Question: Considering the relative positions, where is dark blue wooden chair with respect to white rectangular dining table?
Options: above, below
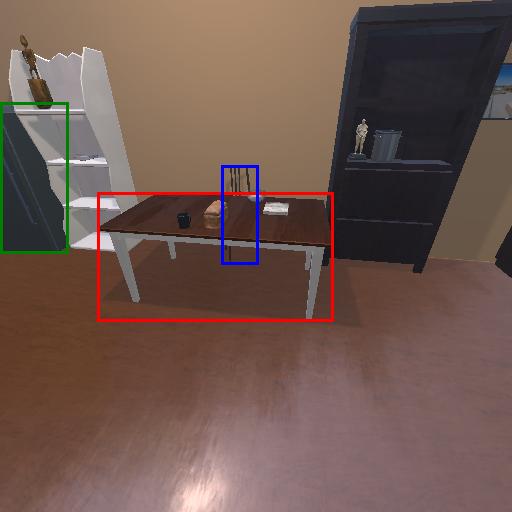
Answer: above